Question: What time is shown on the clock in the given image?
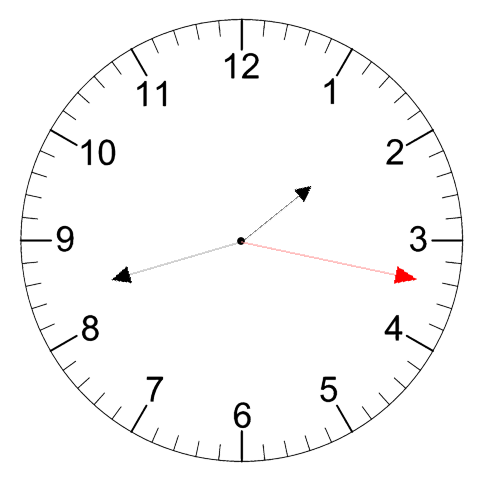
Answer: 01:42:17